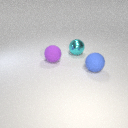
large cyan metal sphere behind large blue rubber sphere